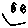
Label: smiley face